Question: I got a MVC4 web application running and functioning properly since almost a year. Lately while reviewing production error logs, I found a lot of mysterious exception entries of same type. I checked logs and found these exceptions occur on both Beta and Production environment but not in local (seems like a hint - see findings 1 below).
There are two subsequent entries:
One is:
> Thread Id: 56, Message: Server_Exception - The view 'Error' or its
master was not found or no view engine supports the searched
locations. The following locations were searched:
~/Views/OrganizationUser/Error.cshtml
~/Views/OrganizationUser/Error.vbhtml ~/Views/Shared/Error.cshtml
~/Views/Shared/Error.vbhtml
Second log entry is:
> Thread Id: 56, Message: Server_Exception - Stack Trace - at
System.Web.Mvc.ViewResult.FindView(ControllerContext context) at
System.Web.Mvc.ViewResultBase.ExecuteResult(ControllerContext context)
at
System.Web.Mvc.Async.AsyncControllerActionInvoker.<>c__DisplayClass25.b__22(IAsyncResult
asyncResult) at
System.Web.Mvc.Controller.<>c__DisplayClass1d.b__18(IAsyncResult
asyncResult) at
System.Web.Mvc.Async.AsyncResultWrapper.<>c__DisplayClass4.b__3(IAsyncResult
ar) at System.Web.Mvc.Controller.EndExecuteCore(IAsyncResult
asyncResult) at
System.Web.Mvc.Async.AsyncResultWrapper.<>c__DisplayClass4.b__3(IAsyncResult
ar) at
System.Web.Mvc.MvcHandler.<>c__DisplayClass8.b__3(IAsyncResult
asyncResult) at
System.Web.Mvc.Async.AsyncResultWrapper.<>c__DisplayClass4.b__3(IAsyncResult
ar) at
System.Web.HttpApplication.CallHandlerExecutionStep.System.Web.HttpApplication.IExecutionStep.Execute()
at System.Web.HttpApplication.ExecuteStep(IExecutionStep step,
Boolean& completedSynchronously)
The exception is logged from Application_Error() in global.asax.cs like so:
'''
var ex = Server.GetLastError();
if (ex != null)
{
logger.Log(string.Format("Server_Exception - {0}", ex.Message), LogCategory.Error);
logger.Log(string.Format("Server_Exception - Stack Trace - {0}", ex.StackTrace), LogCategory.Error);
}
'''
And here is the snapshot of DB log messages:

:
1. Since the errors are logged only on remote server, it tells me it has got to do with how MVC handles remote errors? CustomErrors? - I don't have it defined it in web.config. Should I?
2. But the main question is, what caused the error to happen? And who is looking for view name Error? I know its hard for you to guess it but just checking my luck.
3. Another finding is the exceptions are logged after user has logged out. In my Login get form, I check isAuthenticated and if user is not authenticated I log a message 'Request not authenticated, showing login form.' and display login form. I can see this message in logged prior to above exception messages. So what's going on on login.cshtml that causes a contact to server which generates an error? I checked, login page and _Layout which has lots of server side code embedded but could not figure out what could cause server to try to load Error page.
I think internally MVC is calling Error page which does not exist in my source code hence these exception. But why 'Error' page? I thought to get advice on what to check in this case. Please advise if you want me to share anything that could help you understand my problem.
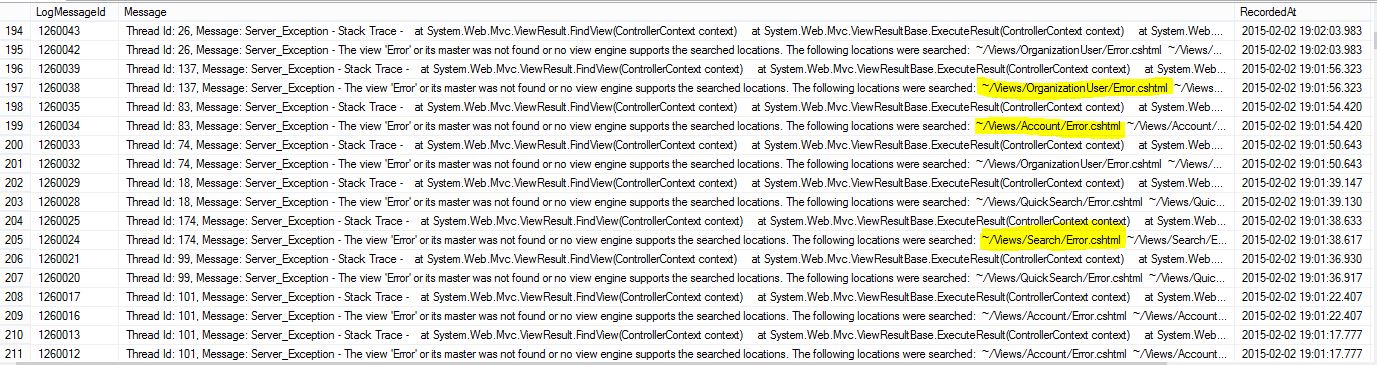
Answer: I suspect you are using the <URL> when an exception is thrown inside a controller action:
1. The currently executing action is not a child action
2. The exception has not already been handled or custom errors are enabled
3. When wrapped in a HttpException, the exception has a 500 HTTP status code
4. The exception is an instance of System.Exception
When all of the above are true, 'System.Web.Mvc.HandleErrorAttribute' creates a 'System.Web.Mvc.HandleErrorInfo' instance, sets the ExceptionContext.Result property to a 'ViewResult' which by default has the 'ViewName' property set to 'Error'.
Putting all of this together, In one of your controllers, an exception must be being thrown that meets all of the above points, in a controller action that has the '[HandleError]' attribute applied (maybe it's applied globally), which is attempting to find the 'Error' view and failing to do so.
To know what the original exception is, you could put an 'Error' view into your solution and write out the Exception message of the HandleErrorInfo model instance passed to the view (if the current user has the appropriate access controls).